Interaction volume radius: 5 \u00c5
Interaction volume height: 20 \u00c5
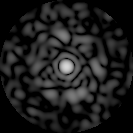
Disorder parameter: 0.7793